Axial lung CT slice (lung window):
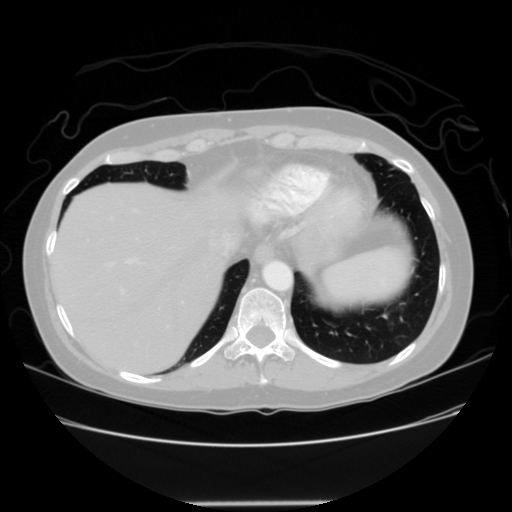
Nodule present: no